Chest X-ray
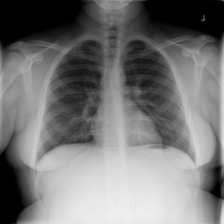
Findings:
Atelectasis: negative
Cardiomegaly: negative
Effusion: negative
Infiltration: negative
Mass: negative
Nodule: negative
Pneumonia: negative
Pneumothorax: negative
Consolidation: negative
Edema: negative
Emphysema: negative
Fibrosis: negative
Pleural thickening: negative
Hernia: negative